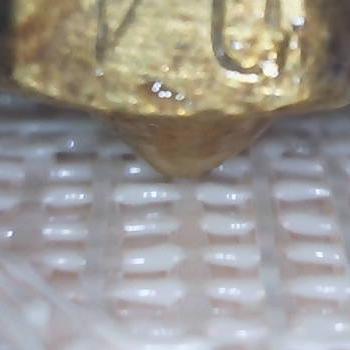
Flow rate: 42%